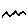
Label: zigzag